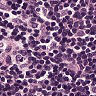
Metastatic tissue present: no